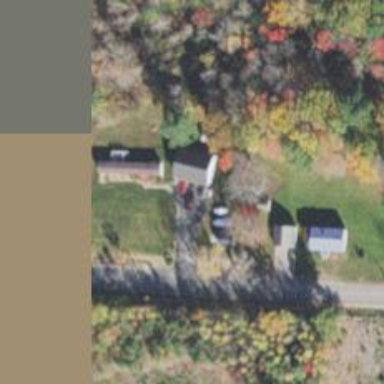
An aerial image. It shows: Driveway leading to service road.